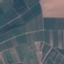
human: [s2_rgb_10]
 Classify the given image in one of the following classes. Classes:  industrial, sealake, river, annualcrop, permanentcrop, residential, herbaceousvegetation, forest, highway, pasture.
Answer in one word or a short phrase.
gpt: PermanentCrop